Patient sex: M
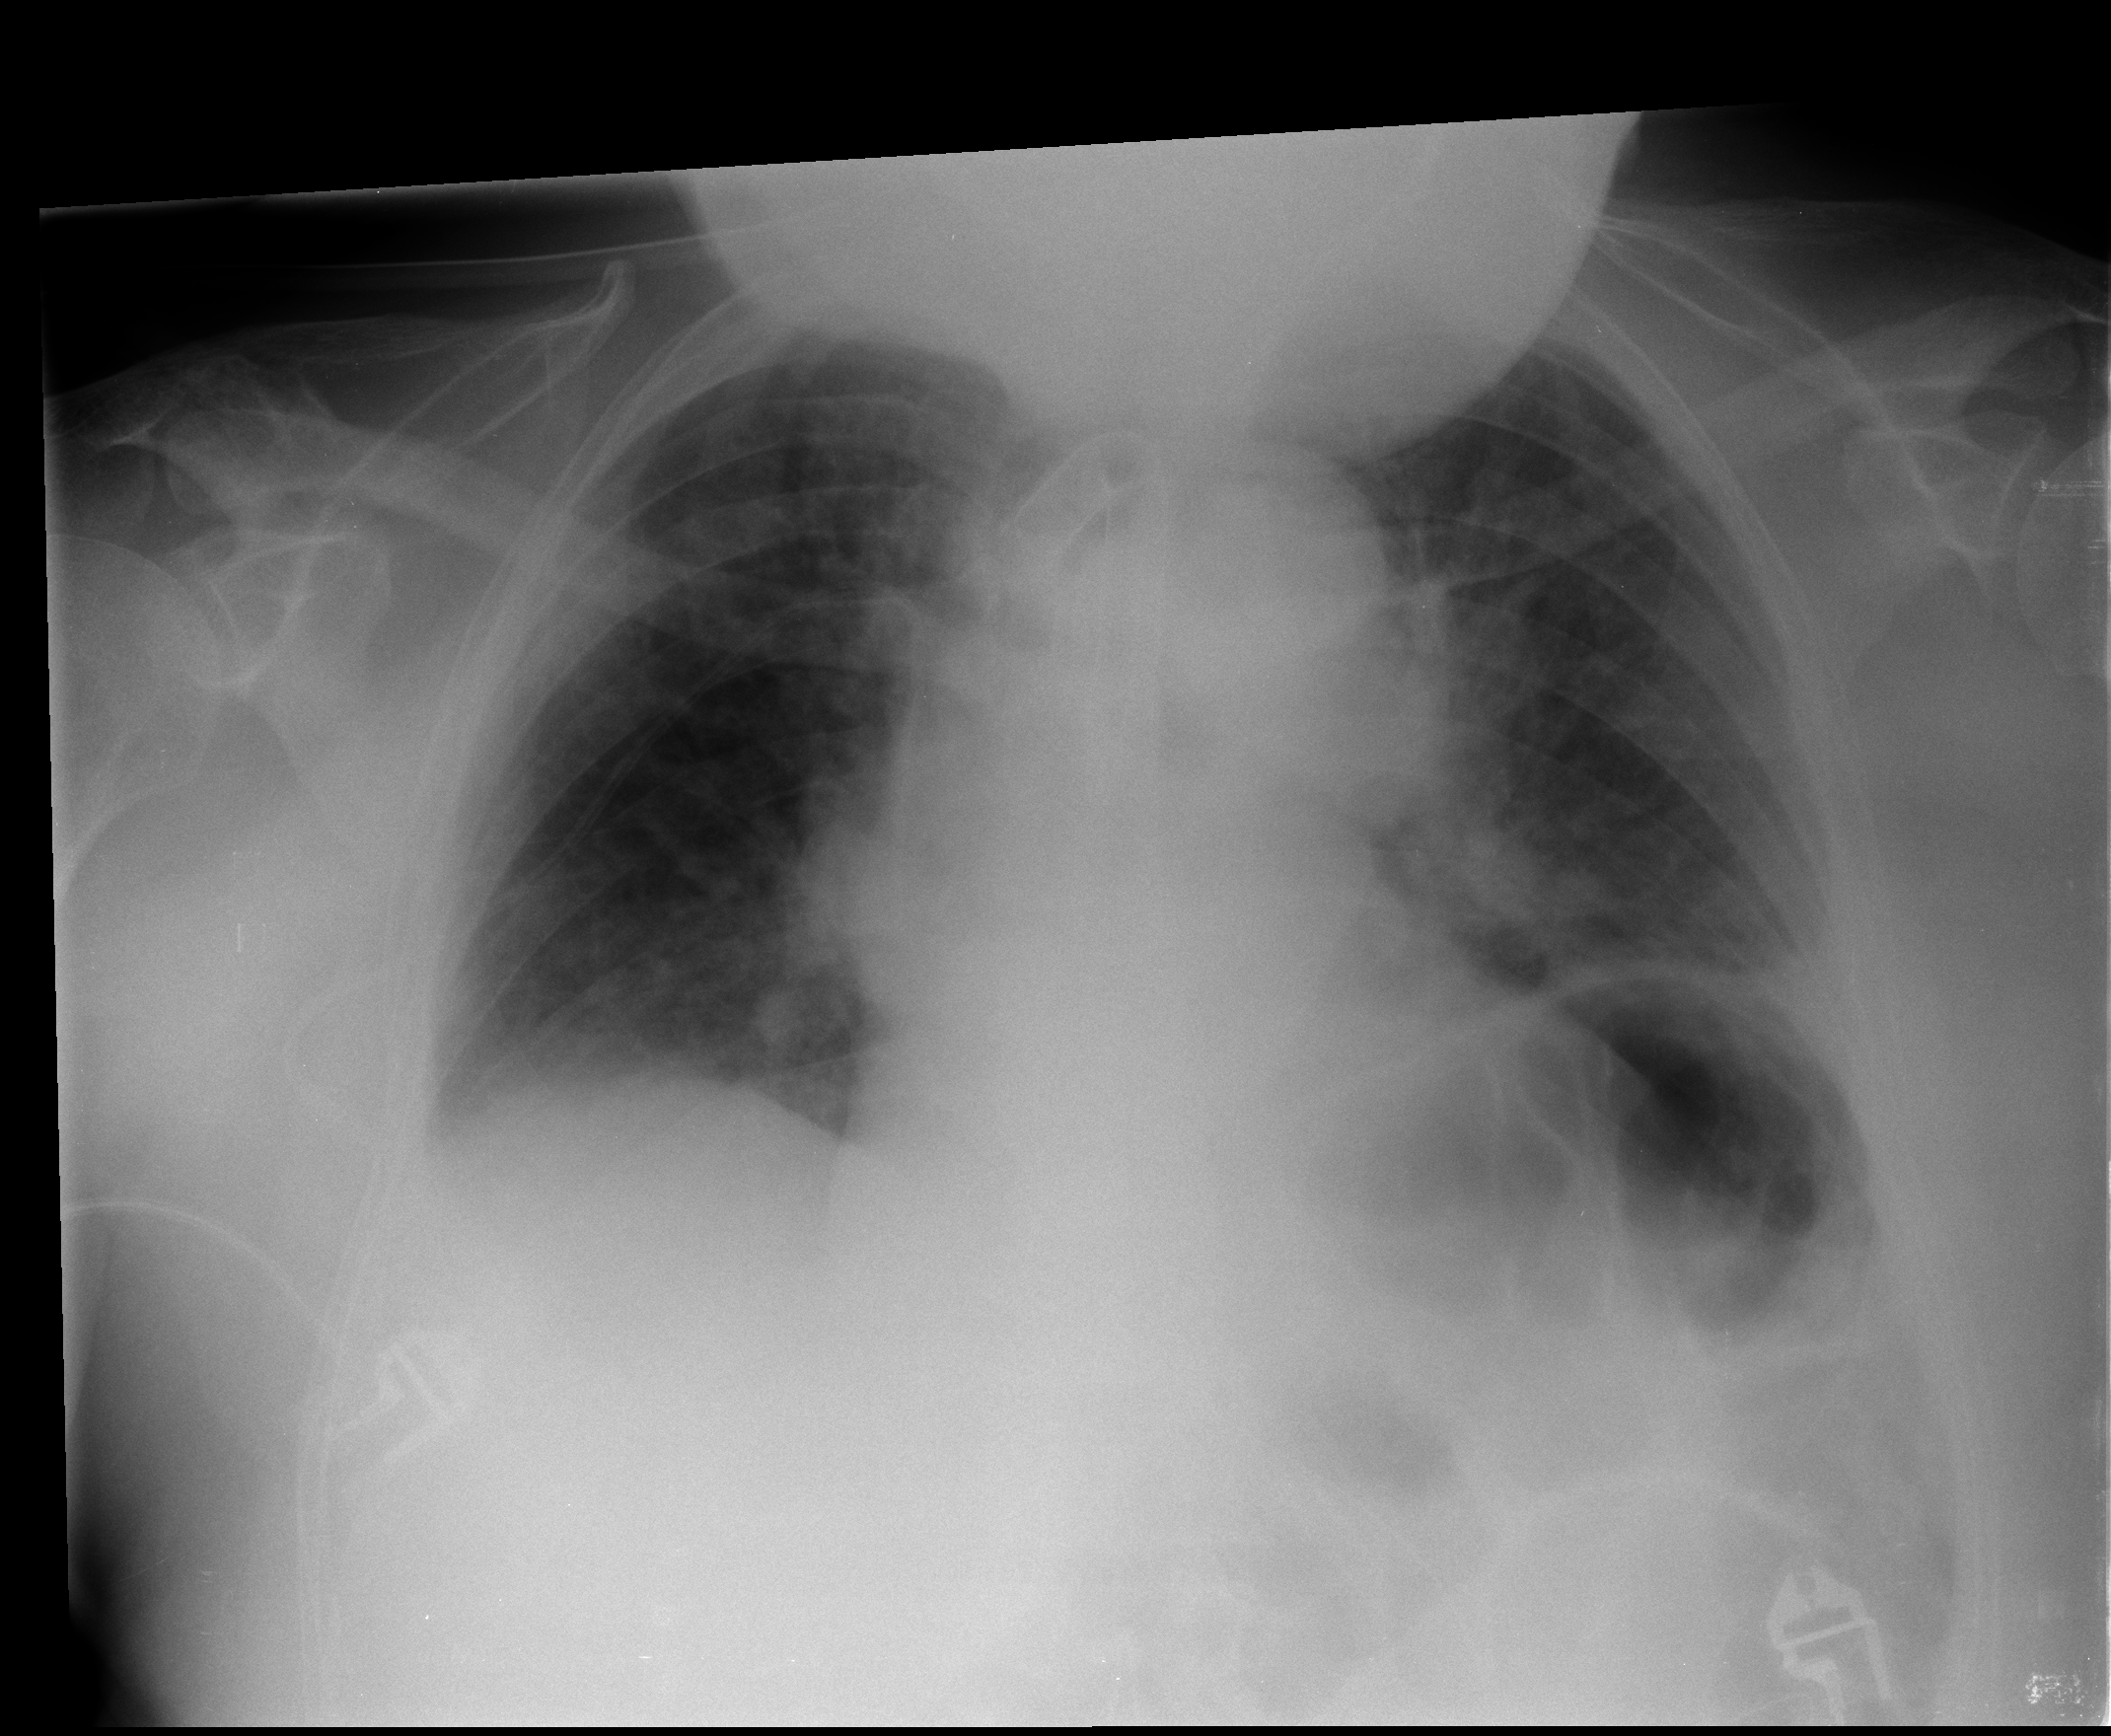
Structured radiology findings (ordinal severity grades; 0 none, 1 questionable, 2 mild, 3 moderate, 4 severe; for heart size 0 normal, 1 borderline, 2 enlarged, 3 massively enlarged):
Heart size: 0
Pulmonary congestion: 2
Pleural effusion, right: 0
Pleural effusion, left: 0
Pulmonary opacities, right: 0
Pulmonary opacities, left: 0
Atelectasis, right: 0
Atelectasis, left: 2